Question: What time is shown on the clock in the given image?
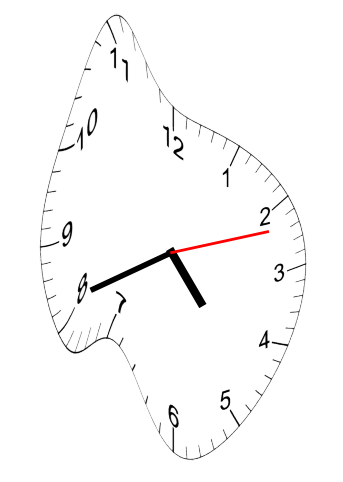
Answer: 04:41:12